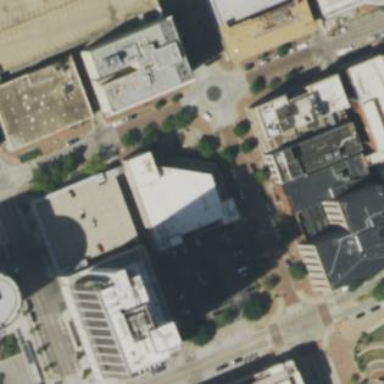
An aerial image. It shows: Bank building.